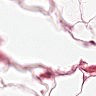
Metastatic tissue present: no